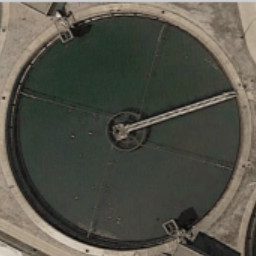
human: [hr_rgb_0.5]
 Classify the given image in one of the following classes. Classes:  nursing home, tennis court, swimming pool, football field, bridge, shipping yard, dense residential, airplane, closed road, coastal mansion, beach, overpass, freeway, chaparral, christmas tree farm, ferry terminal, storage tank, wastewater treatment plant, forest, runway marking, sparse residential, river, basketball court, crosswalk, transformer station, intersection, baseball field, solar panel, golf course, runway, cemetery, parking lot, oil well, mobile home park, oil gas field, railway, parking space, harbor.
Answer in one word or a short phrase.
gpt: wastewater treatment plant